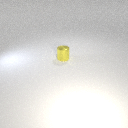
small yellow metal cylinder